Question: I'm trying to implement a PIC32 MCU as a Audio device, using USB audio class 1.
I have implementet this project: <URL>
and it works fine, but now i want to cut away some of the Audio Control Interface, so i'm having a more simple Audio function:

The device seems to get enumerated properly acording to the status LED's on the board, and it appears in Device Manager's list of audio devices, but it has a small yellow exclamation mark.. And when i plug in the device, windows tells me: "Device driver software was not succesfully installed"
Anybody has a clue?
'''
ROM BYTE configDescriptor1[] ={
//CD
0x09, // Size : 9 Bytes
0x02, // Configuration Descriptor (0x02)
//0xE4, // Total length in bytes of data returned Includes the combined length of all descriptors (configuration, interface, endpoint, and class- or vendor-specific) returned for this configuration.
0xB4, // Ved simpel Audio Function
0x00, // 2. Byte af Total Length // 228
0x03, // Number of Interfaces: 3
0x01, // bConfigurationValue, Value to use as an argument to select this configuration
0x00, // iConfiguration, Index of String Descriptor describing this configuration
_DEFAULT | _SELF, // bmAttributes, 0b01100000 -> D6: Self-powered, D7: Reserved (set to one)
0xFA, // Maximum Power : 250 * 2mA = 0,5A
//ID - INTERFACE 0 Control
0x09, // Size : 9 Bytes
0x04, // Interface Descriptor (0x04)
0x00, // Number of Interface: Interface nr 0
0x00, // Value used to select alternative setting
0x00, // Number of Endpoints used for this interface, 0
0x01, // Class Code (Assigned by USB Org), AUDIO
0x01, // Subclass Code (Assigned by USB Org), AUDIOCONTROL
0x00, // Protocol Code (Assigned by USB Org)
0x00, // Index of String Descriptor Describing this interface
//ACID - HEADER
0x0A, // Size : 10 Bytes
0x24, // CS_INTERFACE Descriptor Type
0x01, // HEADER descriptor subtype
0x00,0x01, // Audio Device compliant to the USB Audio specification version 1.00
//0x64,0x00, // 100 bytes - Total number of bytes returned for the class-specific AudioControl interface descriptor. // Includes the combined length of this descriptor header and all Unit and Terminal descriptors.
0x00,0x34, // wTotalLength
0x02, // bInCollection -> Number of streaming interfaces = 2
0x01, // baInterfaceNr(1) -> 0x01 = 1 -> Interface number of the first AudioStreaming interface in the Collection
0x02, // baInterfaceNr(2) -> 0x02 = 2 -> Interface number of the second AudioStreaming interface in the Collection
//ACID - INPUT_TERMINAL ID = 1
0x0C, // size : 12 bytes
0x24, // CS_INTERFACE Descriptor Type
0x02, // INPUT_TERMINAL - Descriptor subtype = 2
0x01, // ID of this Input Terminal. // Constant uniquely identifying the Terminal within the audio function.
0x01,0x01, // wTerminalType -> 0x0101 = USB streamming
0x00, // bAssocTerminal -> 0x00 = No association.
//0x03, // bAssocTerminal -> 0x03 = Associated with OUTPUT TERMINAL 3
0x02, // bNrChannels -> 0x02 two channel.
0x03,0x00, // wChannelConfig -> 0x0003 = stereo, Right / Left // se Audio Devices Dok side 34
//0x00,0x00, // wChannelConfig -> 0x0000 = mono ?
0x00, // iChannelNames -> 0x00 = Unused.
0x00, // iTerminal -> 0x00 = Unused.
//ACID - INPUT_TERMINAL ID = 4
0x0C, // size : 12 bytes
0x24, // CS_INTERFACE Descriptor Type
0x02, // INPUT_TERMINAL - Descriptor subtype
0x04, // bTerminalID -> ID of this Input Terminal = 4
0x01,0x02, // wTerminalType -> 0x0201 = Microphone
0x00, // bAssocTerminal -> 0x00 = No association.
//0x06, // bAssocTerminal -> 0x06 = Associated with OUTPUT TERMINAL 6
0x01, // bNrChannels -> 0x01 one channel.
0x01,0x00, // wChannelConfig -> Left Front <- original fra ex.
//0x00,0x00, // wChannelConfig -> 0x0000 = mono
0x00, // iChannelNames -> 0x00 = Unused.
0x00, // iTerminal -> 0x00 = Unused.
//ACID - OUTPUT_TERMINAL ID = 3
0x09, // size : 9 Bytes
0x24, // CS_INTERFACE Descriptor Type
0x03, // OUTPUT_TERMINAL - Descriptor subtype
0x03, // bTerminalID -> ID of this Output Terminal = 3
0x01,0x03, // wTerminalType -> 0x0301 = Speaker
0x00, // bAssocTerminal -> 0x00 = Unused
//0x01, // bAssocTerminal -> 0x01 = Associated with INPUT TERMINAL 1
//0x02, // bSourceID -> 0x02 = From FEATURE_UNIT ID 2 = USB stream
0x01, // bSourceID -> 0x01 = From Input Terminal ID 1
0x00, // iTerminal -> 0x00 = Unused.
//ACID - OUTPUT_TERMINAL ID = 6
0x09, // Size : 9 Bytes
0x24, // CS_INTERFACE Descriptor Type
0x03, // OUTPUT_TERMINAL - Descriptor subtype
0x06, // bTerminalID -> ID of this Output Terminal = 6
0x01,0x01, // wTerminalType -> 0x0101 = USB streaming
0x00, // bAssocTerminal -> 0x00 = Unused
//0x04, // bAssocTerminal -> 0x04 = Associated with INPUT TERMINAL 4
//0x09, // bSourceID -> 0x09 = From Selector Unit ID 9
0x04, // bSourceID -> 0x04 = From INPUT_TERMINAL ID 4
0x00, // iTerminal -> 0x00 = Unused.
/* ##### INTERFACE 1 - OUT ##### */
//ID - INTERFACE 1/0 Stream
0x09, // Size : 9 Bytes
0x04, // Interface Descriptor (0x04)
0x01, // bInterfaceNumber -> 0x01 Interface ID = 1 Number of this interface. Zero-based value identifying the index in the array of concurrent interfaces supported by this configuration.
0x00, // bAlternateSetting -> 0x00 = index of this interface's alternate setting
0x00, // bNumEndpoints -> 0x00 = 0 Endpoints to this interface
0x01, // bInterfaceClass -> 0x01 = Audio Interface
0x02, // bInterfaceSubclass -> 0x02 = AUDIO_STREAMING
0x00, // bInterfaceProtocol -> 0x00 = Unused
0x00, // iInterface -> 0x00 = Unused
//ID - INTERFACE 1/1 Stream
0x09, // Size : 9 Bytes
0x04, // Interface Descriptor (0x04)
0x01, // bInterfaceNumber -> 0x01 Interface ID = 1
0x01, // bAlternateSetting -> 0x01 = index of this interface's alternate setting
0x01, // bNumEndpoints -> 0x01 = 1 Endpoints to this interface
0x01, // bInterfaceClass -> 0x01 = Audio Interface
0x02, // bInterfaceSubclass -> 0x02 = AUDIO_STREAMING
0x00, // bInterfaceProtocol -> 0x00 = Unused
0x00, // iInterface -> 0x00 = Unused
//ASID - GENERAL
0x07, // Size : 7 Bytes
0x24, // CS_INTERFACE Descriptor Type
0x01, // bDescriptorSubtype -> 0x01 = GENERAL subtype
0x01, // bTerminalLink -> 0x01 = The Terminal ID of the Terminal to which the endpoint of this interface is connected.
0x01, // bDelay -> 0x01 = Delay (delta) introduced by the data path (see Section 3.4, ?Inter Channel Synchronization? - in Audio Devices). Expressed in number of frames.
0x01,0x00, // wFormatTag -> 0x0001 = PCM
//ASID - FORMAT_TYPE
0x0E, // Size : 14 Bytes
0x24, // CS_INTERFACE Descriptor Type
0x02, // bDescriptorSubtype -> 0x02 = FORMAT_TYPE
0x01, // bFormatType -> 0x01 = FORMAT_TYPE_I -> ref: A.1.1 Audio Data Format Type I Codes -> Audio Data Format Dok
0x02, // bNrChannels -> 0x02 = Two channels
0x02, // bSubFrameSize -> 0x02 = 2 bytes pr audio subframe
0x10, // bBitResolution -> 0x10 = 16 bit pr sample
0x02, // bSamFreqType -> 0x02 = 2 sample frequencies supported
0x80,0xBB,0x00, // tSamFreq -> 0xBB80 = 48000 Hz
0x00,0x7D,0x00, // tSamFreq -> 0x7D00 = 32000 Hz
//0x44,0xAC,0x00,
//ED - ENDPOINT OUT
0x09, // Size : 9 Bytes
0x05, // 0x05 -> ENDPOINT Descriptor Type
0x01, // bEndpointAddress -> 0x01 = adress 1, OUT, -> ref 9.6.6 Endpoint -> usb_20 Dok
0x09, // bmAttributes -> 0b00001001 -> Bits 0-1 = 01 = Isochronous , Bits 2-3 = 10 = Adaptive
AUDIO_MAX_SAMPLES * sizeof ( AUDIO_PLAY_SAMPLE ), 0x00, // wMaxPacketSize -> 48 * 4 = 0x0030 :Maximum packet size this endpoint is capable of sending or receiving when this configuration is selected.
0x01, // bInterval -> 0x01 = 1 millisecond
0x00, // ?? not described -> 0x00 = Unused
0x00, // ?? not described -> 0x00 = Unused
//CSED - CS ENDPOINT
0x07, // Size : 7 Bytes
0x25, // CS_ENDPOINT
0x01, // bDescriptorSubtype -> 0x01 = GENERAL
0x01, // bmAttributes -> 0b00000001 = Bit 1 = 1 => Sample Freq Control is supported by this endpoint
0x00, // bLockDelayUnits -> 0x00 = Indicates the units used for the wLockDelay field: 0 = Undefined
0x00,0x00, // the time it takes this endpoint to reliably lock its internal clock recovery circuitry.
/* ##### INTERFACE 2 - IN ##### */
//ID - INTERFACE 2/0 Stream
0x09, // Size : 9 Bytes
0x04, // Interface Descriptor (0x04)
0x02, // bInterfaceNumber -> 0x02 Interface ID = 2
0x00, // bAlternateSetting -> 0x00 = Value used to select this alternate setting for the interface identified in the prior field
0x00, // bNumEndpoints -> 0x00 = 0 -> Number of endpoints used by this interface
0x01, // bInterfaceClass -> 0x01 = 1 = AUDIO
0x02, // bInterfaceSubClass -> 0x02 = AUDIO_STREAMING
0x00, // bInterfaceProtocol -> 0x00 = Unused
0x00, // iInterface -> 0x00 = Unused -> Index of string descriptor.
//ID - INTERFACE 2/1 Stream
0x09, // Size : 9 Bytes
0x04, // Interface Descriptor (0x04)
0x02, // bInterfaceNumber -> 0x02 Interface ID = 2
0x01, // bAlternateSetting -> 0x01 = Value used to select this alternate setting for the interface identified in the prior field
0x01, // bNumEndpoints -> 0x01 = 1 -> Number of endpoints used by this interface
0x01, // bInterfaceClass -> 0x01 = 1 = AUDIO
0x02, // bInterfaceSubClass -> 0x02 = AUDIO_STREAMING
0x00, // bInterfaceProtocol -> 0x00 = Unused
0x00, // iInterface -> 0x00 = Unused -> Index of string descriptor.
//ASID - GENERAL
0x07, // Size : 7 Bytes
0x24, // CS_INTERFACE Descriptor Type
0x01, // GENERAL Descriptor
0x06, // bTerminalLink -> 0x06 = The Terminal ID of the Terminal to which the endpoint of this interface is connected = 6
0x01, // bDelay -> 0x01 = Delay (delta) introduced by the data path (see Section 3.4, ?Inter Channel Synchronization? - in Audio Devices). Expressed in number of frames.
0x01,0x00, // wFormatTag -> 0x0001 = PCM
//ASID - FORMAT_TYPE
0x0E, // Size : 14 Bytes
0x24, // CS_INTERFACE Descriptor Type
0x02, // bDescriptorSubtype -> 0x02 = FORMAT_TYPE
0x01, // bFormatType -> 0x01 = FORMAT_TYPE_I -> ref: A.1.1 Audio Data Format Type I Codes -> Audio Data Format Dok
0x02, // bNrChannels -> 0x02 = Two channels
0x02, // bSubFrameSize -> 0x02 = 2 bytes pr audio subframe
//0x03, // bSubFrameSize -> 0x03 = 3 bytes pr audio subframe
0x10, // bBitResolution -> 0x10 = 16 bit pr sample
//0x18, // bBitResolution -> 0x18 = 24 bit pr sample
0x02, // bSamFreqType -> 0x02 = 2 sample frequencies supported
0x80,0xBB,0x00, // tSamFreq -> 0xBB80 = 48000 Hz
0x00,0x7D,0x00, // tSamFreq -> 0x7D00 = 32000 Hz
//0x44,0xAC,0x00, // 44100 Hz
//ED - ENDPOINT IN
0x09, // Size : 9 Bytes
0x05, // 0x05 -> ENDPOINT Descriptor Type
0x82, // bEndpointAddress -> 0x82 = adress 2, IN, -> ref 9.6.6 Endpoint -> usb_20 Dok
0x05, // bmAttributes -> 0b00000101 -> Bits 0-1 = 01 = Isochronous , Bits 2-3 = 01 = Asynchronous
AUDIO_MAX_SAMPLES * (sizeof ( AUDIO_PLAY_SAMPLE )), 0x00, // wMaxPacketSize -> 48 * 4 = 0x0030 :Maximum packet size this endpoint is capable of sending or receiving when this configuration is selected.
//0x20,0x01,
0x01, // bInterval -> 0x01 = 1 millisecond
0x00, // bRefresh -> ??
0x00, // bSynchAddress -> ??
//CSED - CS ENDPOINT
0x07, // Size : 7 Bytes
0x25, // bDescriptorType -> 0x25 = CS_ENDPOINT
0x01, // bDescriptorSubtype -> 0x01 = GENERAL
0x01, // bmAttributes -> 0b00000001 = Bit 1 = 1 => Sample Freq Control is supported by this endpoint
0x00, // bLockDelayUnits -> 0x00 = Indicates the units used for the wLockDelay field: 0 = Undefined
0x00,0x00, // the time it takes this endpoint to reliably lock its internal clock recovery circuitry
};
'''
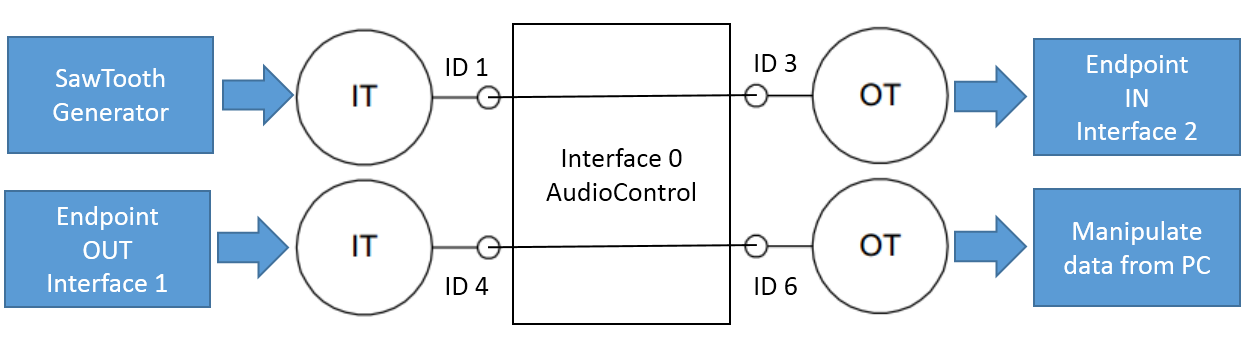
Answer: So i solved my question!
As chris commented, i had to implement some sort of control, into the control interface. First i added two Feature units, as seen on the picture. I implemented made then support no controls, by setting:
'''
bmaControls(1) = 0x00 // No control support
'''
This cause windows to install the device driver properly, but i still couldn't see the microphone in "Recording Devices" in the sound settings.
The i implemented Mute control, by changing the control parameter to:
'''
bmaControls(1) = 0x01 // Mute support
'''
Now i could see the microphone in the settings, but the gain was different from what i expected. Then i changed the controls to Volume control, by changing the control parameter to:
'''
bmaControls(1) = 0x02 // Volume support
'''
This made the microphone work as i expected...
Thanks Chris!